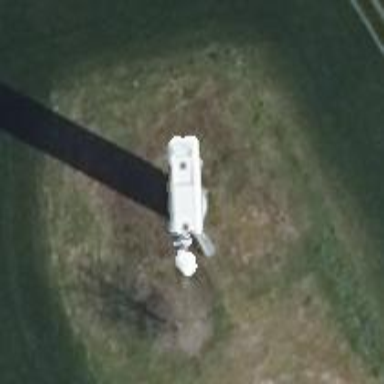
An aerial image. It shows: Wind generator of the horizontal axis type made by Vestas.